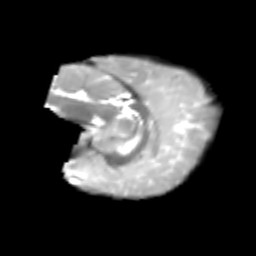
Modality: T2w
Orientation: sagittal
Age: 5
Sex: male
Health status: healthy